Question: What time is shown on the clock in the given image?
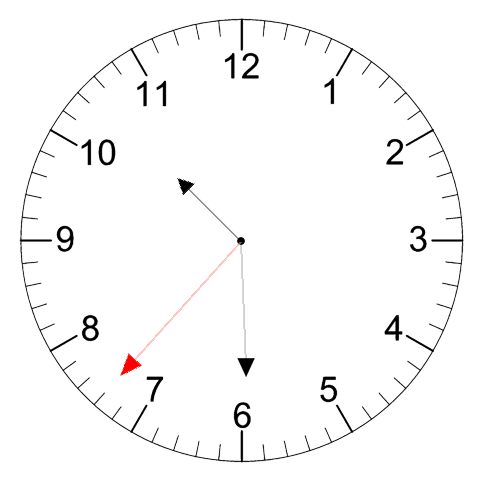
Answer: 10:29:37